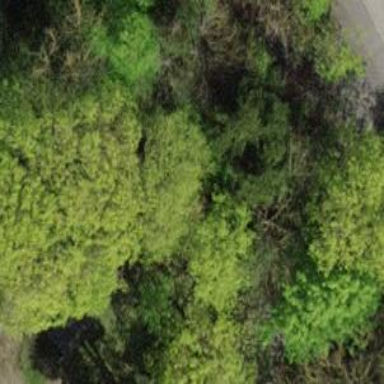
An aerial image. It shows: Mixed woodland with various types of leaves.